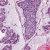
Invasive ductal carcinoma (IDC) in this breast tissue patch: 1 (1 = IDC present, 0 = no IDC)